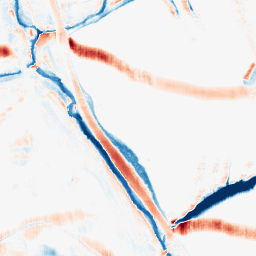
Category: morphological
Decomposition family: morphological_rect
Decomposition parameters: operation: average
width: 10
height: 20
Upsampling method: quadratic
Upsampling parameters: scale: 4
Upsampling scale: 4